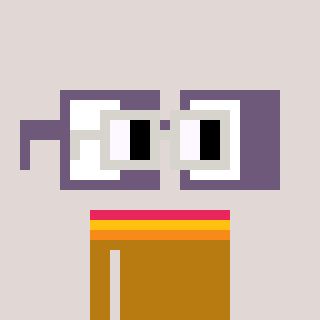
a pixel art character with square light gray glasses, a glasses-shaped head and a gold-colored body on a warm background